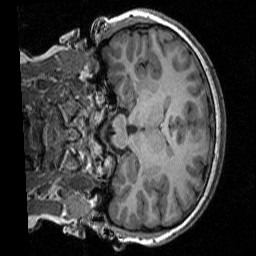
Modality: T1w
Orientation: coronal
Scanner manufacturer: siemens
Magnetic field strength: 3 T
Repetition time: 2 s
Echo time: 0.00292 s